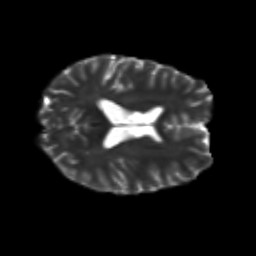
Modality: T2w
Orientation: axial
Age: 21
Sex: male
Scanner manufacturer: siemens
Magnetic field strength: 3 T
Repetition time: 3.5 s
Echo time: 0.125 s